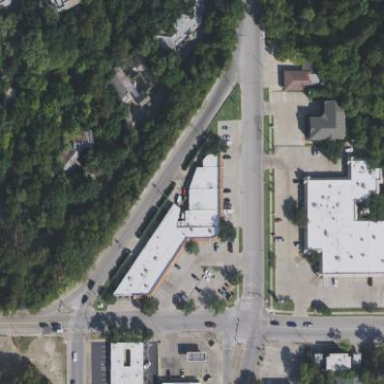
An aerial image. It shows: Commercial building used for retail purposes.